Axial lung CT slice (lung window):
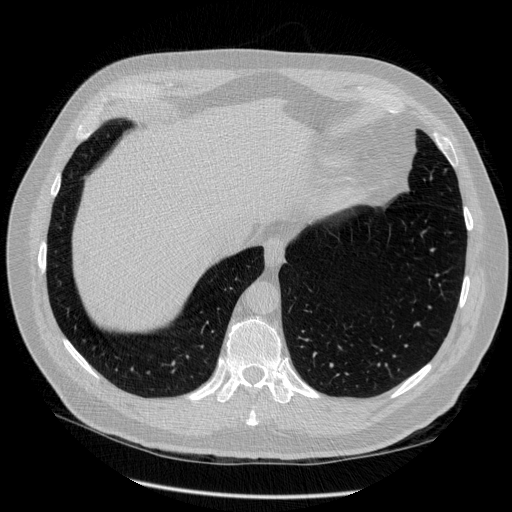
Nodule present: no